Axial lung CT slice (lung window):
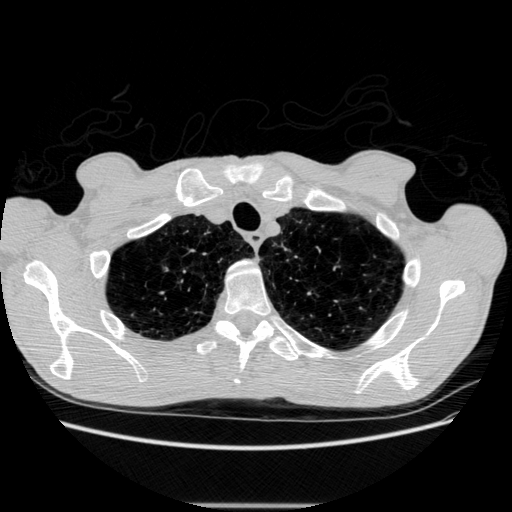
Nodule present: no